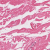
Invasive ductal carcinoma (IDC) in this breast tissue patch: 0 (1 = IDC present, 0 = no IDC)